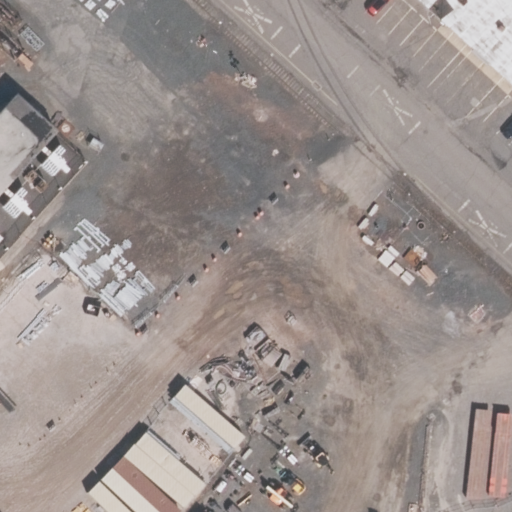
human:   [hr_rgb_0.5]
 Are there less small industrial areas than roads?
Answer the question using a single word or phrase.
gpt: yes

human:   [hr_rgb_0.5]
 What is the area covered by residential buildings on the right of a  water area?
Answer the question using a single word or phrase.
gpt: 0m2

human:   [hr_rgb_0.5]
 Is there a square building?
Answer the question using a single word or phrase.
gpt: no

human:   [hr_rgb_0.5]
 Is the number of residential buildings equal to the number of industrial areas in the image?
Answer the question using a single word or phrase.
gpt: no

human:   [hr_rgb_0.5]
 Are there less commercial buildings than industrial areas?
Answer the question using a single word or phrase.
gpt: no

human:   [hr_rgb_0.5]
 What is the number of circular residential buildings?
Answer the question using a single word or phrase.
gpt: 0

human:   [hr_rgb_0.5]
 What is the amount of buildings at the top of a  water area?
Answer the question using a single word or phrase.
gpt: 0

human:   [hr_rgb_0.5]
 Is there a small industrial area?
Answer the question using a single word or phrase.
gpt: no

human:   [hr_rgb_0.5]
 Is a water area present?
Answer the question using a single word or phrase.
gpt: no

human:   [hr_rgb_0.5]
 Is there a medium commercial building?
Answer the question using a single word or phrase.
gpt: no

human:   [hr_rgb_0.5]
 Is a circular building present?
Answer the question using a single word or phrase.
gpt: no

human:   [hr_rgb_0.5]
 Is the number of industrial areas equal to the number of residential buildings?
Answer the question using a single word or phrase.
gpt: no

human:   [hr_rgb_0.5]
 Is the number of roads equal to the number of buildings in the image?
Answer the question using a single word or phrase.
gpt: yes

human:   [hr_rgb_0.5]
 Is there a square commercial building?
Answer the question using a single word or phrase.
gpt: no

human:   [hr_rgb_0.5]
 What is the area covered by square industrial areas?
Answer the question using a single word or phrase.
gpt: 0m2

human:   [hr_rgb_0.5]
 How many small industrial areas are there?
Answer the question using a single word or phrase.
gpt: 0

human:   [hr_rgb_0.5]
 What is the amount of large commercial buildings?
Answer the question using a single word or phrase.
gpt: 1

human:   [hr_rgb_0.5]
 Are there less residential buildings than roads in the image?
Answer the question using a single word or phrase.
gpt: yes

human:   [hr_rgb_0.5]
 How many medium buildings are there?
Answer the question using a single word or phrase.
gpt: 0

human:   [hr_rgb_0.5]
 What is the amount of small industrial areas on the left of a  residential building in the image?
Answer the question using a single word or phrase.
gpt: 0

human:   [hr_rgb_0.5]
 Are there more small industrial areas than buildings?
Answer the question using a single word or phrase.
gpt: no

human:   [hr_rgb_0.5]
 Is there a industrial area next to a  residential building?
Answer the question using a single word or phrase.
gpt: no

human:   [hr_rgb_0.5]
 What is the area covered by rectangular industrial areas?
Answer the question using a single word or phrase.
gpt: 10583m2

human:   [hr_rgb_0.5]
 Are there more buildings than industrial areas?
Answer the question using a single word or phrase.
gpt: no

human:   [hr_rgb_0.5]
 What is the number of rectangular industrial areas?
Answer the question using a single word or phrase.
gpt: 1

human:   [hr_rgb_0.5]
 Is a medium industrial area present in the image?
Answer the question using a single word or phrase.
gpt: no

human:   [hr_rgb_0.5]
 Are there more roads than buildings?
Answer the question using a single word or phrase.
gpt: no

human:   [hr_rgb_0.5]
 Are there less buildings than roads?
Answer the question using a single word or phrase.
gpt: no

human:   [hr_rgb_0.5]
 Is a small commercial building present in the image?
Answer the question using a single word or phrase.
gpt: no

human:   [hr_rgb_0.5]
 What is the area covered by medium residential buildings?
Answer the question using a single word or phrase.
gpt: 0m2

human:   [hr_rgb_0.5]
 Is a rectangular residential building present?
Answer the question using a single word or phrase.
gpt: no

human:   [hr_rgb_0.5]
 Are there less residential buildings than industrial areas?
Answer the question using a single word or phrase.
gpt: yes

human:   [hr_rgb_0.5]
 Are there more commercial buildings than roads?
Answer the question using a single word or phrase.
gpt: no

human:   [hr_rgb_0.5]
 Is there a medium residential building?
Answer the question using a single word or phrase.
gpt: no

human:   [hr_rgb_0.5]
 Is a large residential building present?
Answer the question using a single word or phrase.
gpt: no

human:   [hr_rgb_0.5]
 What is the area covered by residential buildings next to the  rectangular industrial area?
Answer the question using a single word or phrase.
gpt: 0m2